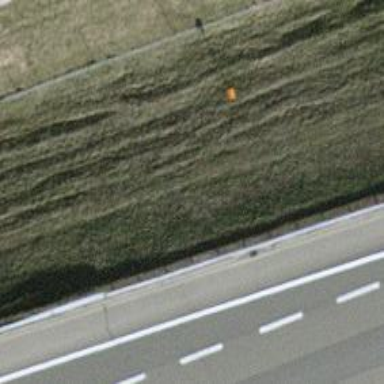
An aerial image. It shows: Pipeline marker.